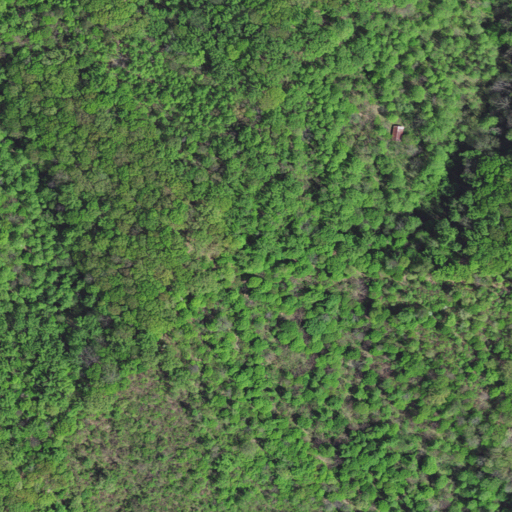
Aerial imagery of mountain in Virginia named Browder Mountain containing deciduous forest and pasture